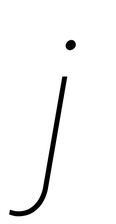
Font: Roboto-Italic_Thin_Italic